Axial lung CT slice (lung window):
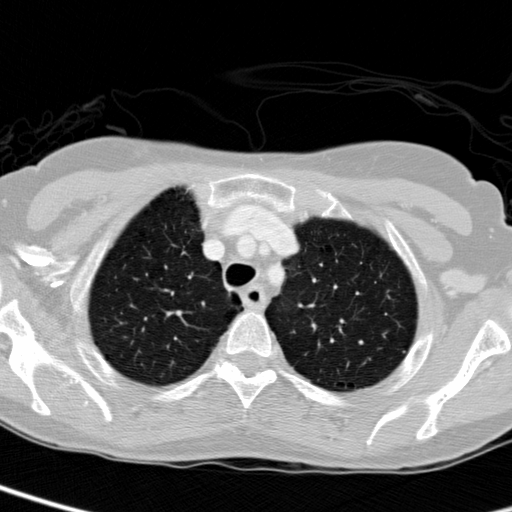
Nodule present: no